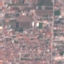
Land use / land cover: Residential